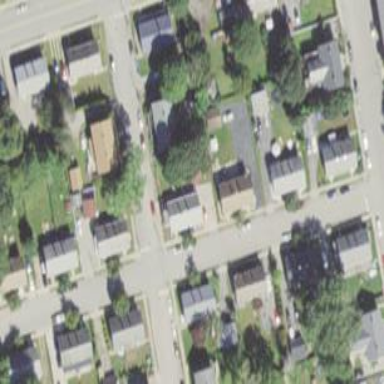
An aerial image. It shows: Residential driveway used as service road.